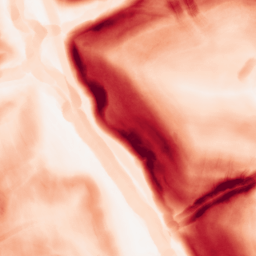
Category: morphological
Decomposition family: morphological_gradient
Decomposition parameters: size: 7
shape: disk
Upsampling method: bilinear
Upsampling parameters: scale: 4
Upsampling scale: 4